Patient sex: F
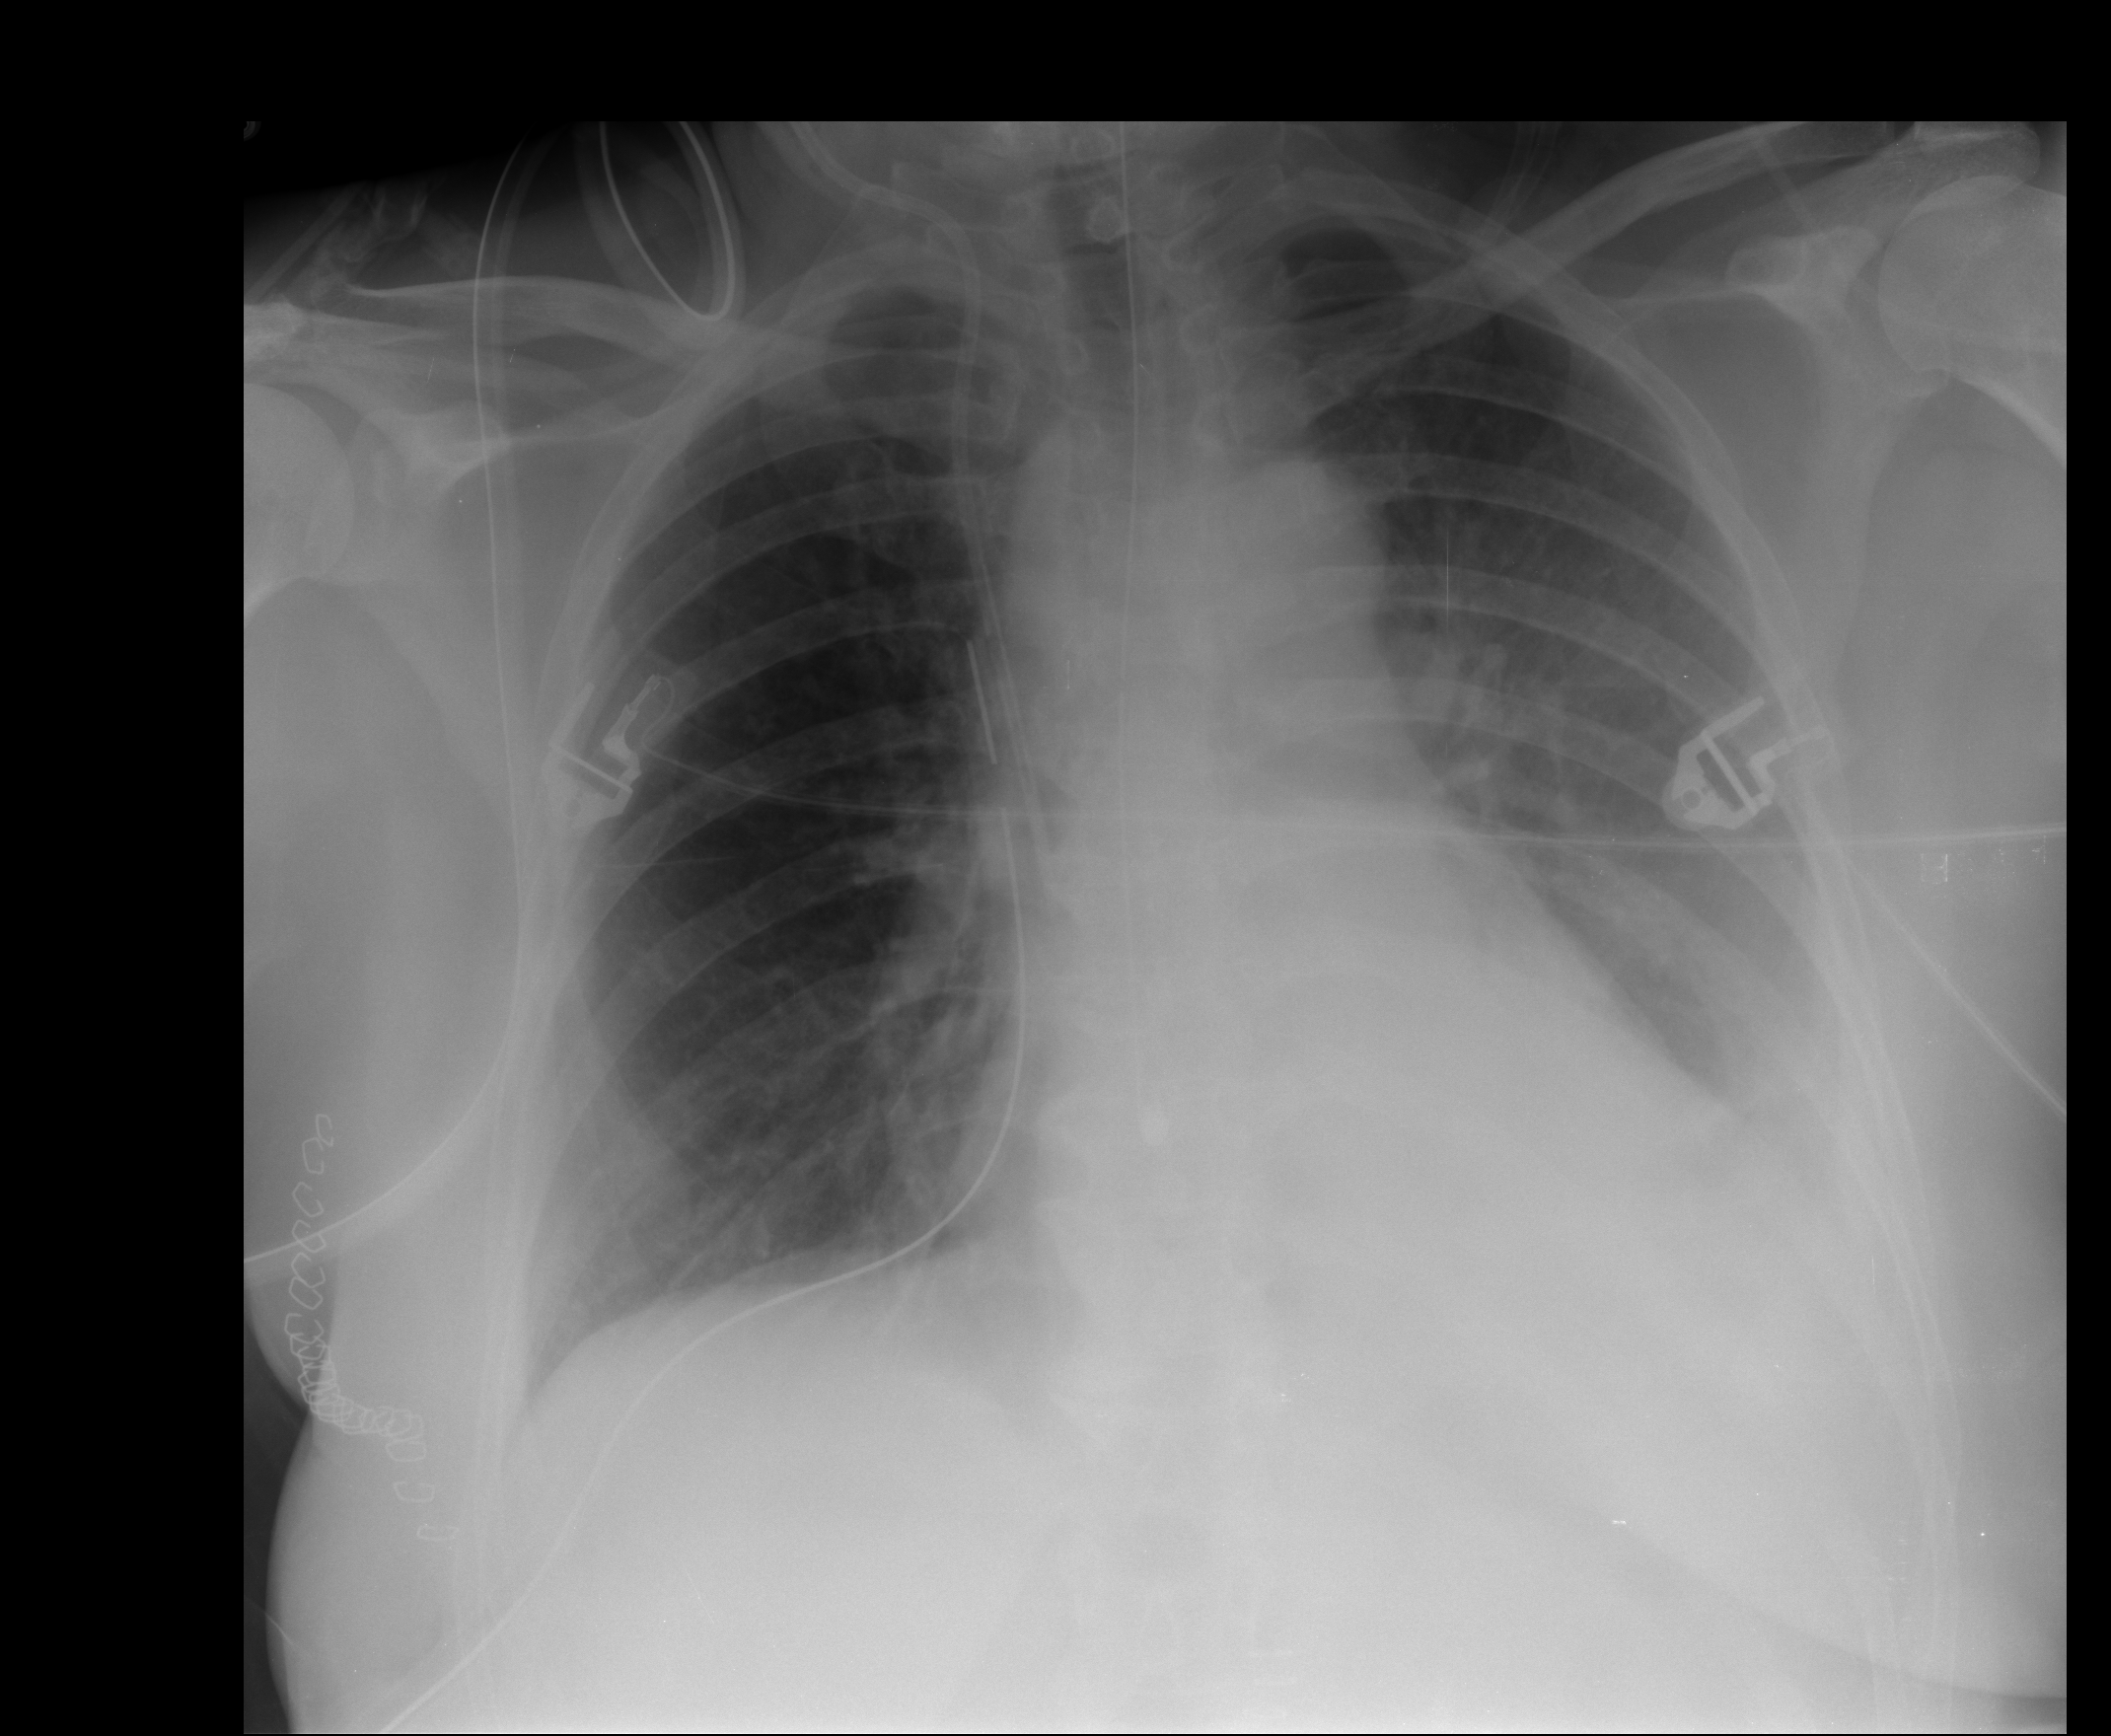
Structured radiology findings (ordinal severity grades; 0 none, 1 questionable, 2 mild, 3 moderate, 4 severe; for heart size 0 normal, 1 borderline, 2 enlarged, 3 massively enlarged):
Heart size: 1
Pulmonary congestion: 0
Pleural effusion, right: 0
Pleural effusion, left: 2
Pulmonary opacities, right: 0
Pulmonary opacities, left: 0
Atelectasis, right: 0
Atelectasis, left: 2